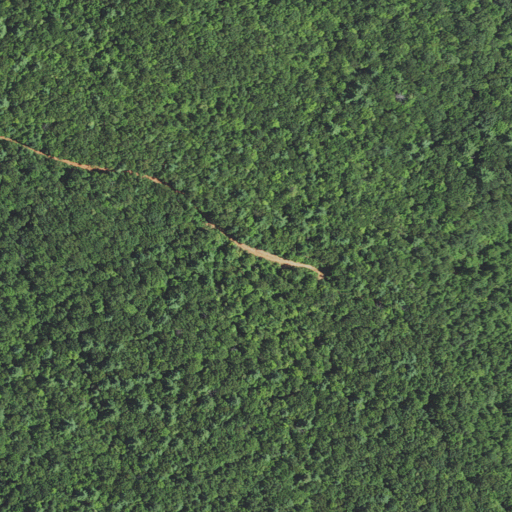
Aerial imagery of mountain in North Carolina named Miller Mountain containing mixed forest and deciduous forest